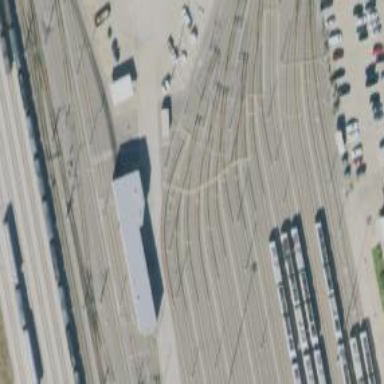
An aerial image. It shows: Light rail service yard with electrified contact lines.